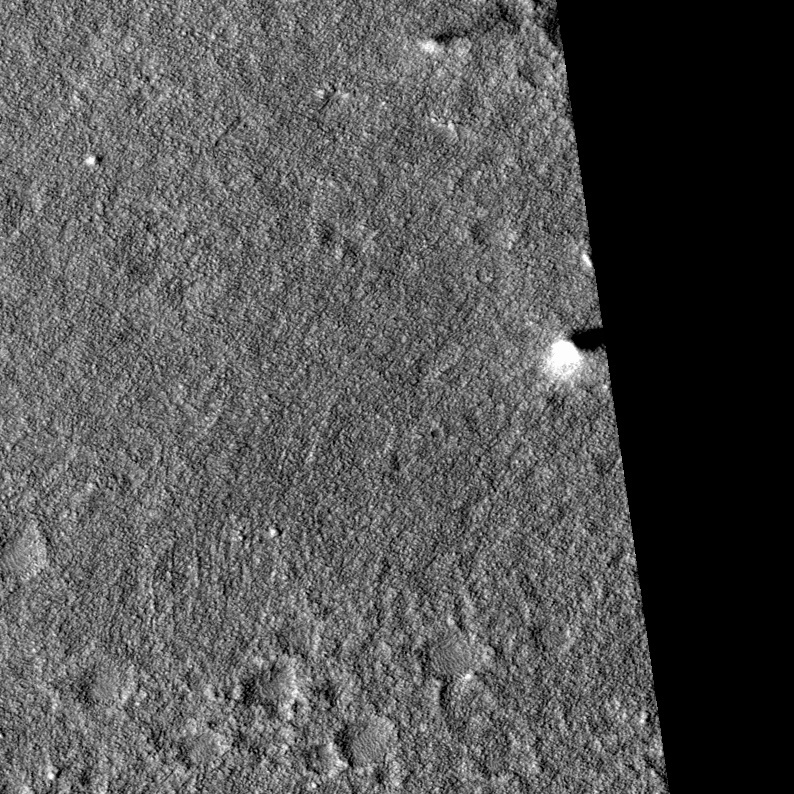
Label: dustdevil, dustdevil